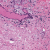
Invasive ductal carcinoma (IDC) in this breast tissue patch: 0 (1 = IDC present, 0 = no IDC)